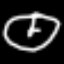
Label: clock